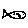
Label: fish